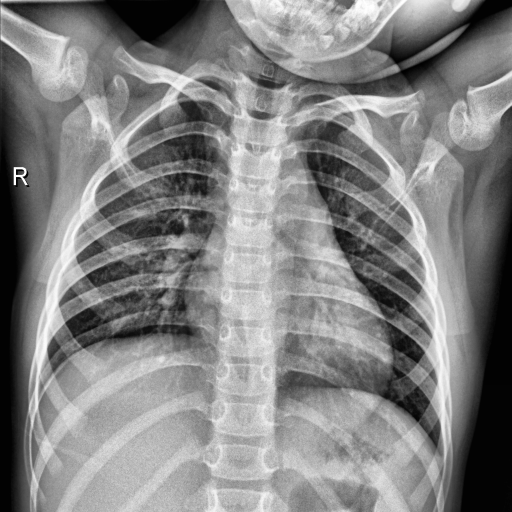
Finding: NORMAL